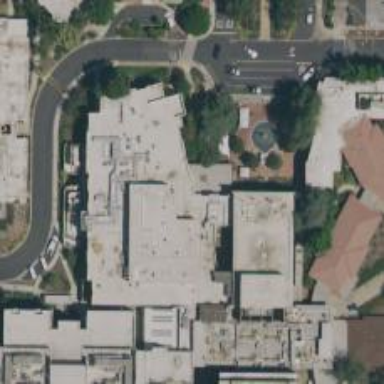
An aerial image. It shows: Hospital building.